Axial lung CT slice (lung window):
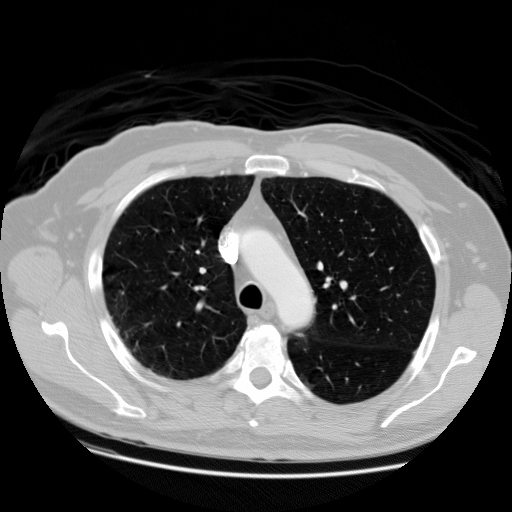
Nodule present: no